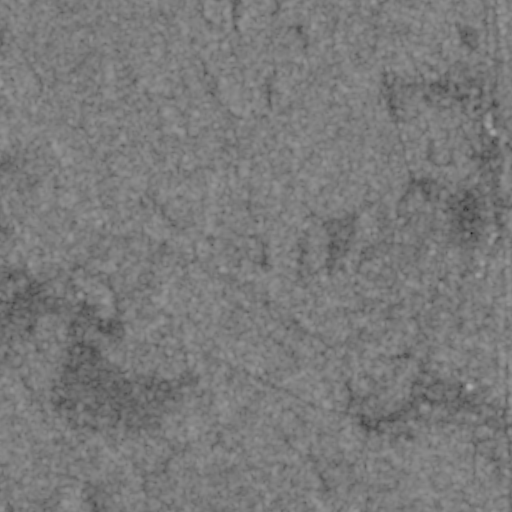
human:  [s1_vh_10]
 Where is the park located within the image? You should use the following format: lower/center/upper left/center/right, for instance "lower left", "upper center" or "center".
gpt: The park is located in the center right of the image.
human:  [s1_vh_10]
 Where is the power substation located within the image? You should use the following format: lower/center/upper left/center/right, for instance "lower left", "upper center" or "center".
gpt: The power substation is located in the upper right of the image.
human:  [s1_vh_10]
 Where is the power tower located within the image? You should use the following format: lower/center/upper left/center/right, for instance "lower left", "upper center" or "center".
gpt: The power tower is located in the upper right of the image.
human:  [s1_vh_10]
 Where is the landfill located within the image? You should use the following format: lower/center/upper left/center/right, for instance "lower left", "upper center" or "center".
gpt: There is no landfill in the image.

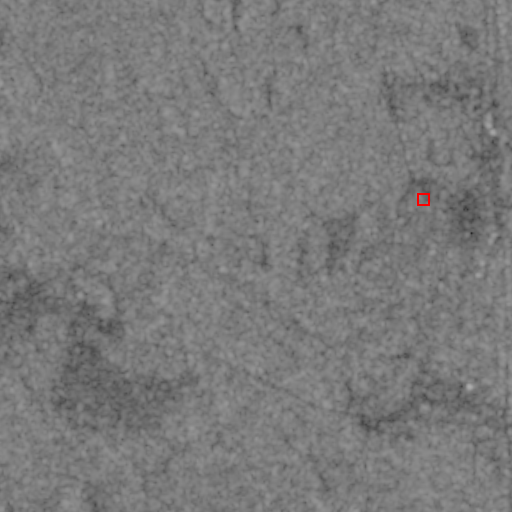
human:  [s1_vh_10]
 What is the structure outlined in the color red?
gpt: The structure outlined in red is a park.
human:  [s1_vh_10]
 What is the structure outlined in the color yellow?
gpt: There is no yellow outline.